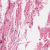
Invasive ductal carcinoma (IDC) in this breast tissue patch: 0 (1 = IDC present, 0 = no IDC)